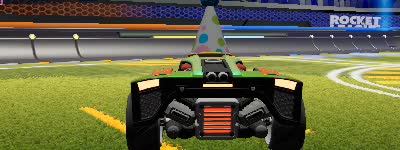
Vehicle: breakout